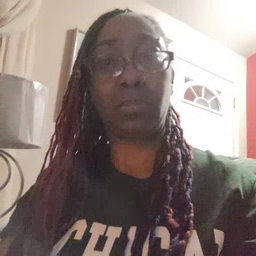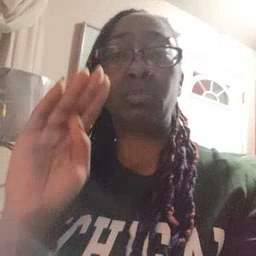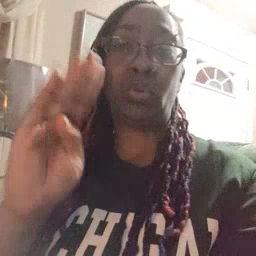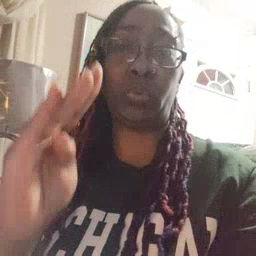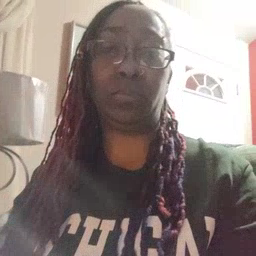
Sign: blue